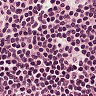
Metastatic tissue present: no